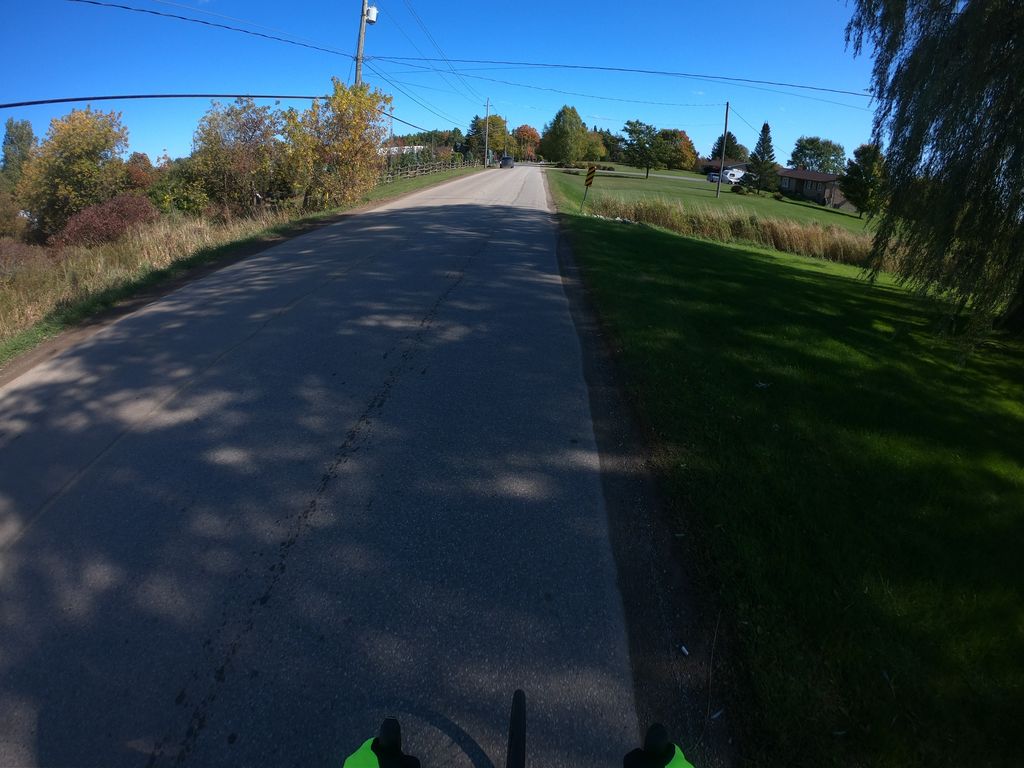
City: kitchener-waterloo